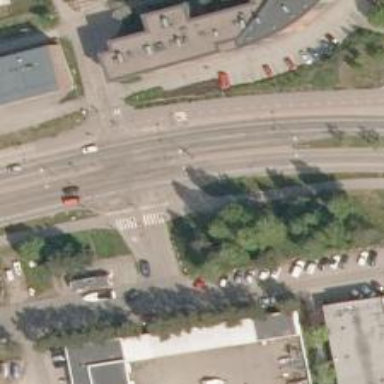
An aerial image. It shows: Crossing on asphalt cycleway.